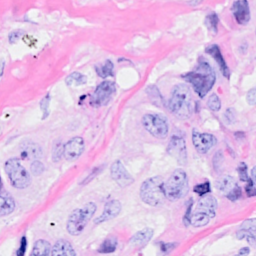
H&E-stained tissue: Breast